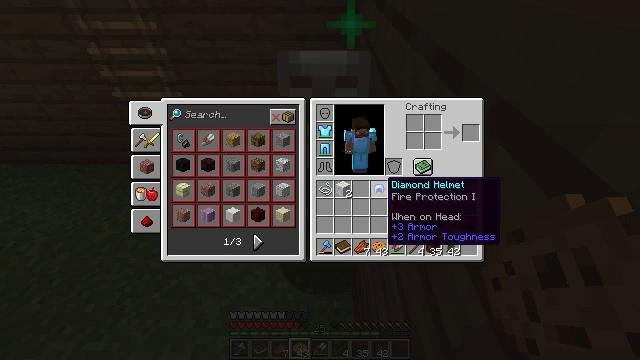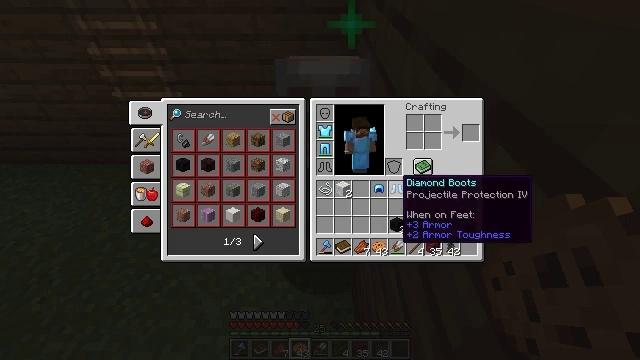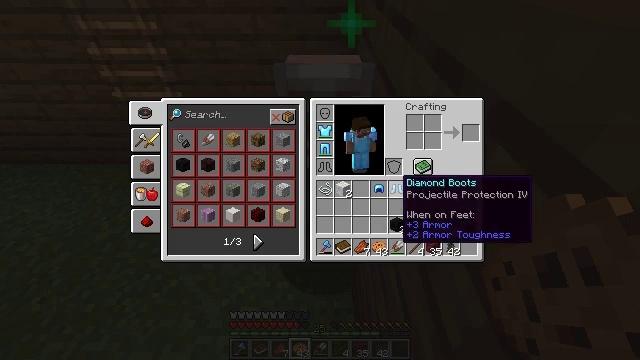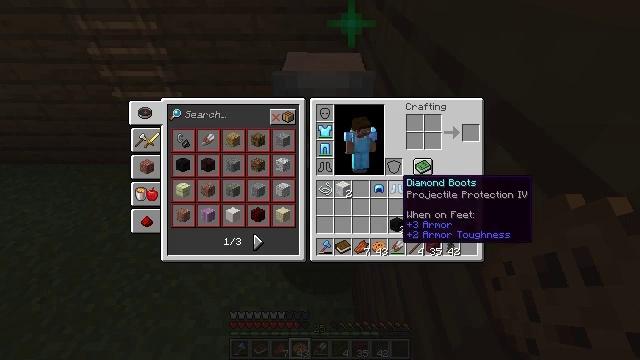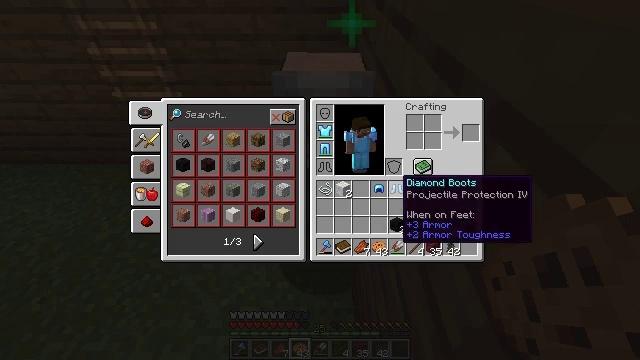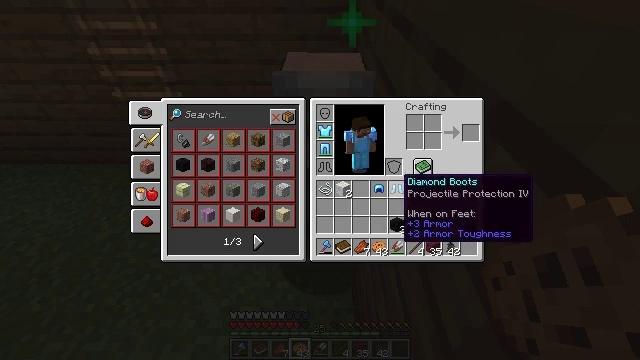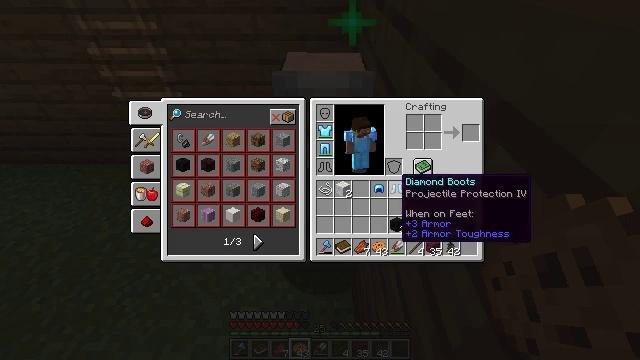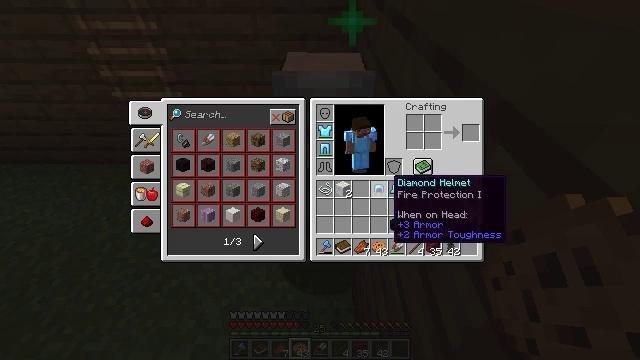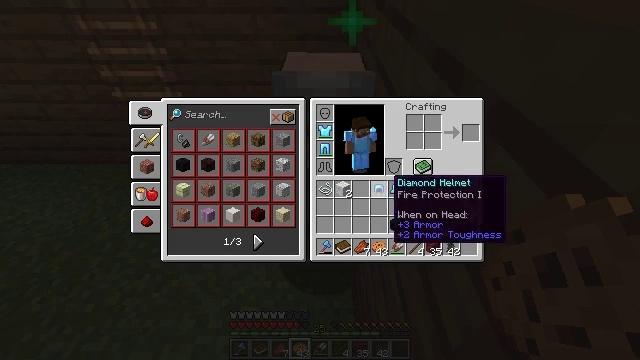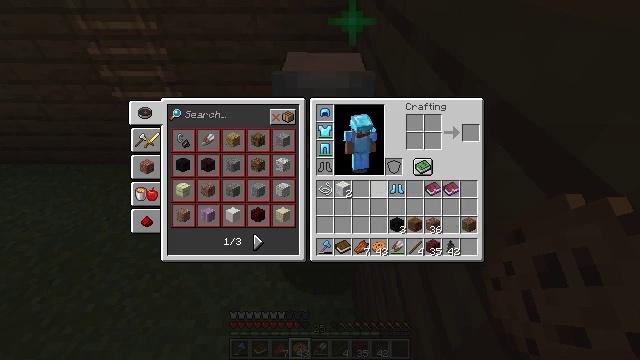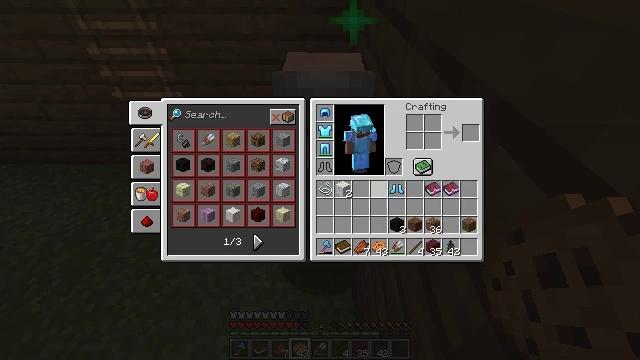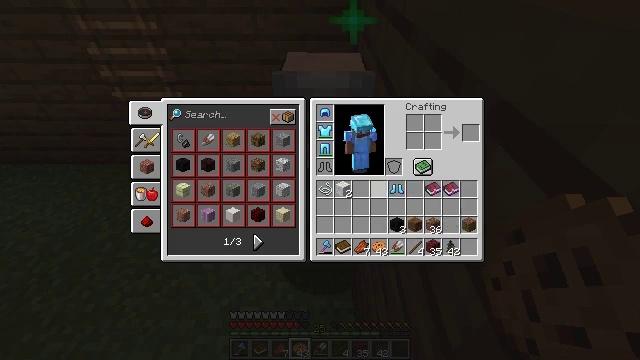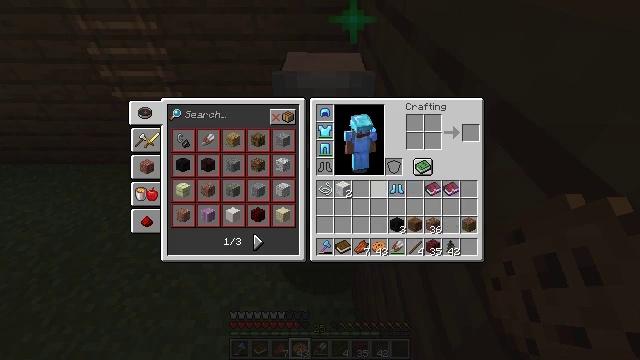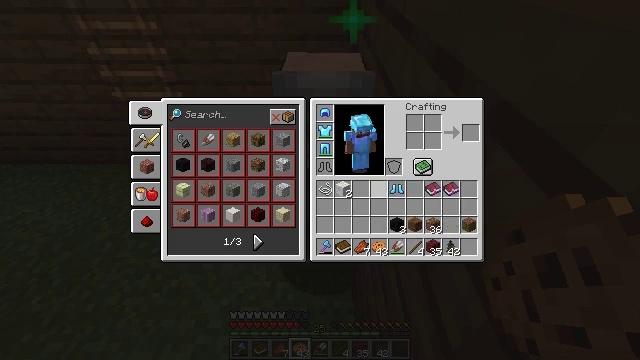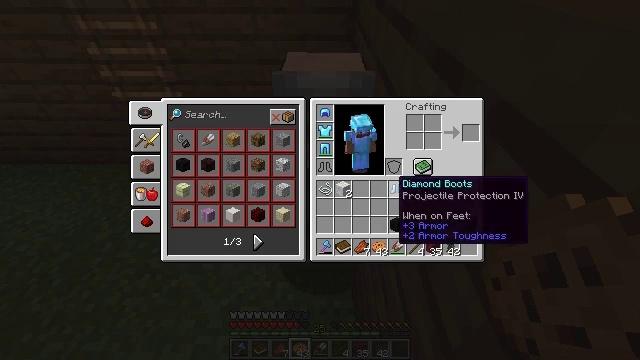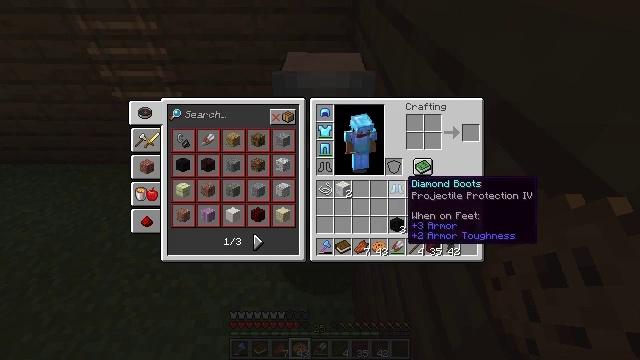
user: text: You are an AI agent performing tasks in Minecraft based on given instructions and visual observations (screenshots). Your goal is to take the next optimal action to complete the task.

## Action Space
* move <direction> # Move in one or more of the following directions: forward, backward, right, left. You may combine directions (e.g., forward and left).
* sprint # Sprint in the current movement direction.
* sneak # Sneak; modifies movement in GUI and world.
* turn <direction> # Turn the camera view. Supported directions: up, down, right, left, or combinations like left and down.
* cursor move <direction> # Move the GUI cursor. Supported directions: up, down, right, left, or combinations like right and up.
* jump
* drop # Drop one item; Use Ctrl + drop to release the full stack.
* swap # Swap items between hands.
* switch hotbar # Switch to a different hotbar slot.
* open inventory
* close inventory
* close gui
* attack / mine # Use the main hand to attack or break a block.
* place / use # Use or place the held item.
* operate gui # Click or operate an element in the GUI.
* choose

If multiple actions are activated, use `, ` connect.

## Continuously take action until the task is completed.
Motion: motion action
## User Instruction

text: Open the crafting table and make a bow.
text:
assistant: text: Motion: cursor move right
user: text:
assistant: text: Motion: sneak
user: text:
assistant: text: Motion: sneak
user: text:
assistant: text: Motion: sneak
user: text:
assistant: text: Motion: sneak
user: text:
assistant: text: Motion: sneak
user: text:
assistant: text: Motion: sneak, cursor move left
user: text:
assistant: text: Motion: sneak
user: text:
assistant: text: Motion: sneak, operate gui
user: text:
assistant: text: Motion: sneak, operate gui
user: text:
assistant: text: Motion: sneak, operate gui
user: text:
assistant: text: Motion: sneak
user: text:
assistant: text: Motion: sneak
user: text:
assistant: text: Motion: sneak
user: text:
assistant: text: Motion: sneak, cursor move right
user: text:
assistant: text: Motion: sneak, operate gui
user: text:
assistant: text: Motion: sneak, operate gui
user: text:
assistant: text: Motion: sneak
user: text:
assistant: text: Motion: sneak
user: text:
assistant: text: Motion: sneak
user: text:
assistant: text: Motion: sneak
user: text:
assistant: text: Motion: sneak
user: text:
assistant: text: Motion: sneak
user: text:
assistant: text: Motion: sneak
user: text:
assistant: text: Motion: sneak, cursor move left
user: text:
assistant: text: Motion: sneak, cursor move left and up
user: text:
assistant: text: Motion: cursor move left and up
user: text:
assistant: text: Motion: no_op
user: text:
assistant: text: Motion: no_op
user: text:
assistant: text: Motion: no_op